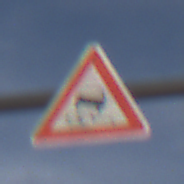
Verkehrszeichen: SchleuderOderRutschgefahr
Umgebung: Outdoor, Urban
Tageszeit: MorningAfternoon
Wetter: PartlyCloudy
Licht: Natural
Jahreszeit: NotSpecified
Kontrast: HighContrast